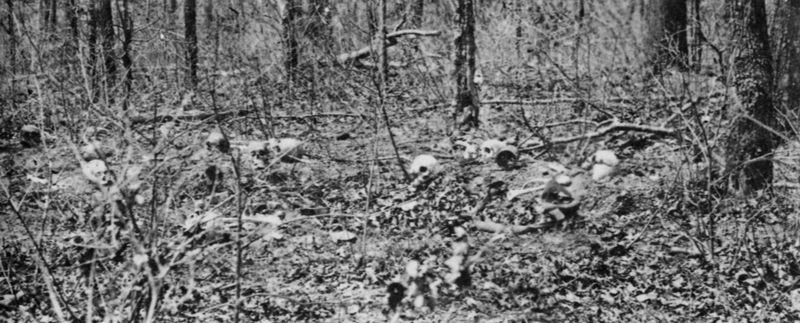
Titel: Sterbliche Überreste der Toten von Chancellorsville
Künstler: Mathew B. Brady
Schlagwörter: baum, blätter, kampf, laub, weiß, baumstämme, bäume, äste, grau, köpfe, schwarz, park, mord, schädel, tod, tot, erde, stamm, strauch, zweige, gebüsch, sträucher, boden, pflanzen, wald, spuren, dürre, winter, krieg, stämme, white, black, detail, picture, unscharf, foto, fotografie, photographie, knochen, vanitas, reste, geheimnis, schwarzweiß, leichen, tote, friedhof, kriegsschauplatz, photo, skelett, unterholz, wood, grab, massaker, tree, geäst, gruselig, dickicht, dornen, struktur, head, este, trees, death, gestrüpp, autumn, forest, grass, totenschädel, black and white, monochrome, unheimlich, aufnahme, fall, dead, schlachtfeld, dirt, unordnung, human, leaves, trunk, ground, unschärfe, war, american, bush, branches, gebeine, skelette, brush, branch, skeleton, photograph, bones, skeletons, skull, grave, schösslinge, stem, slaughter, civil war, murder, vietnam, bäue, woods, massengrab, asusschnitt, trunks, burial, woodland, clearing, hidden, limbs, skulls, twigs, abandoned, bury, rod, undergrowth, dead trees, genocide, monochriome, wimter, mass grave, caudex